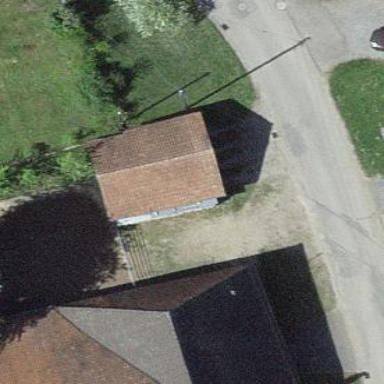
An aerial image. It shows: Garage building.